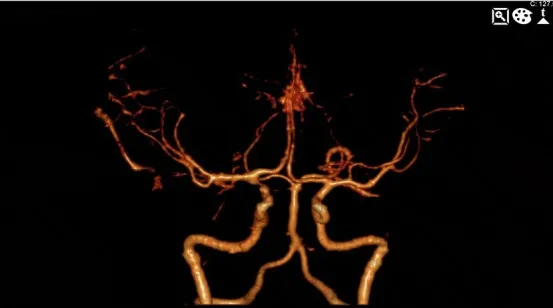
CTA reconstructions at 6 months post-hemorrhage demonstrating persistently occluded aneurysm and resolution of vasospasm.
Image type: radiology (ct)